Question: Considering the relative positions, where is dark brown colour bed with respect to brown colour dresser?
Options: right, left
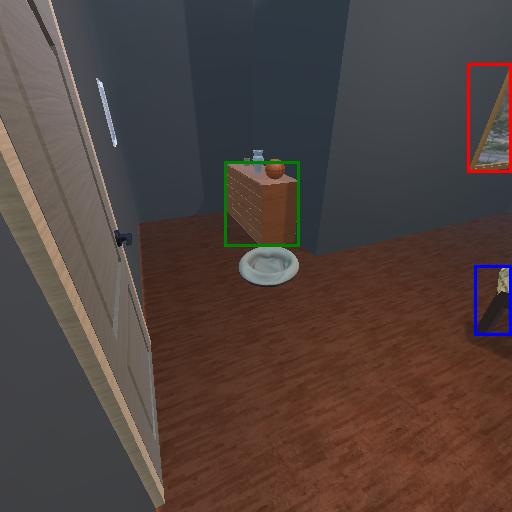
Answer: right